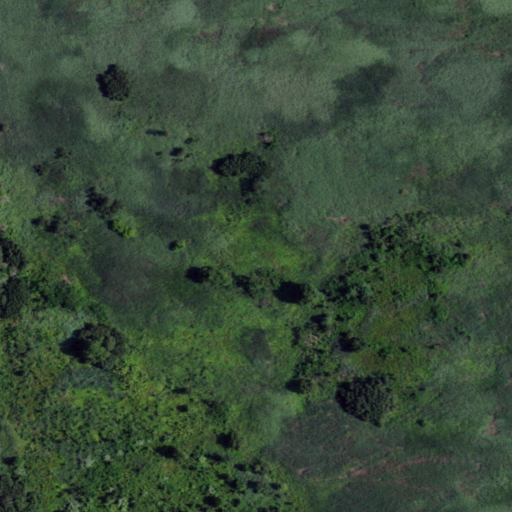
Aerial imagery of island in New Jersey named Money Island containing herbaceous wetlands, woody wetlands, and cultivated crops